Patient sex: M
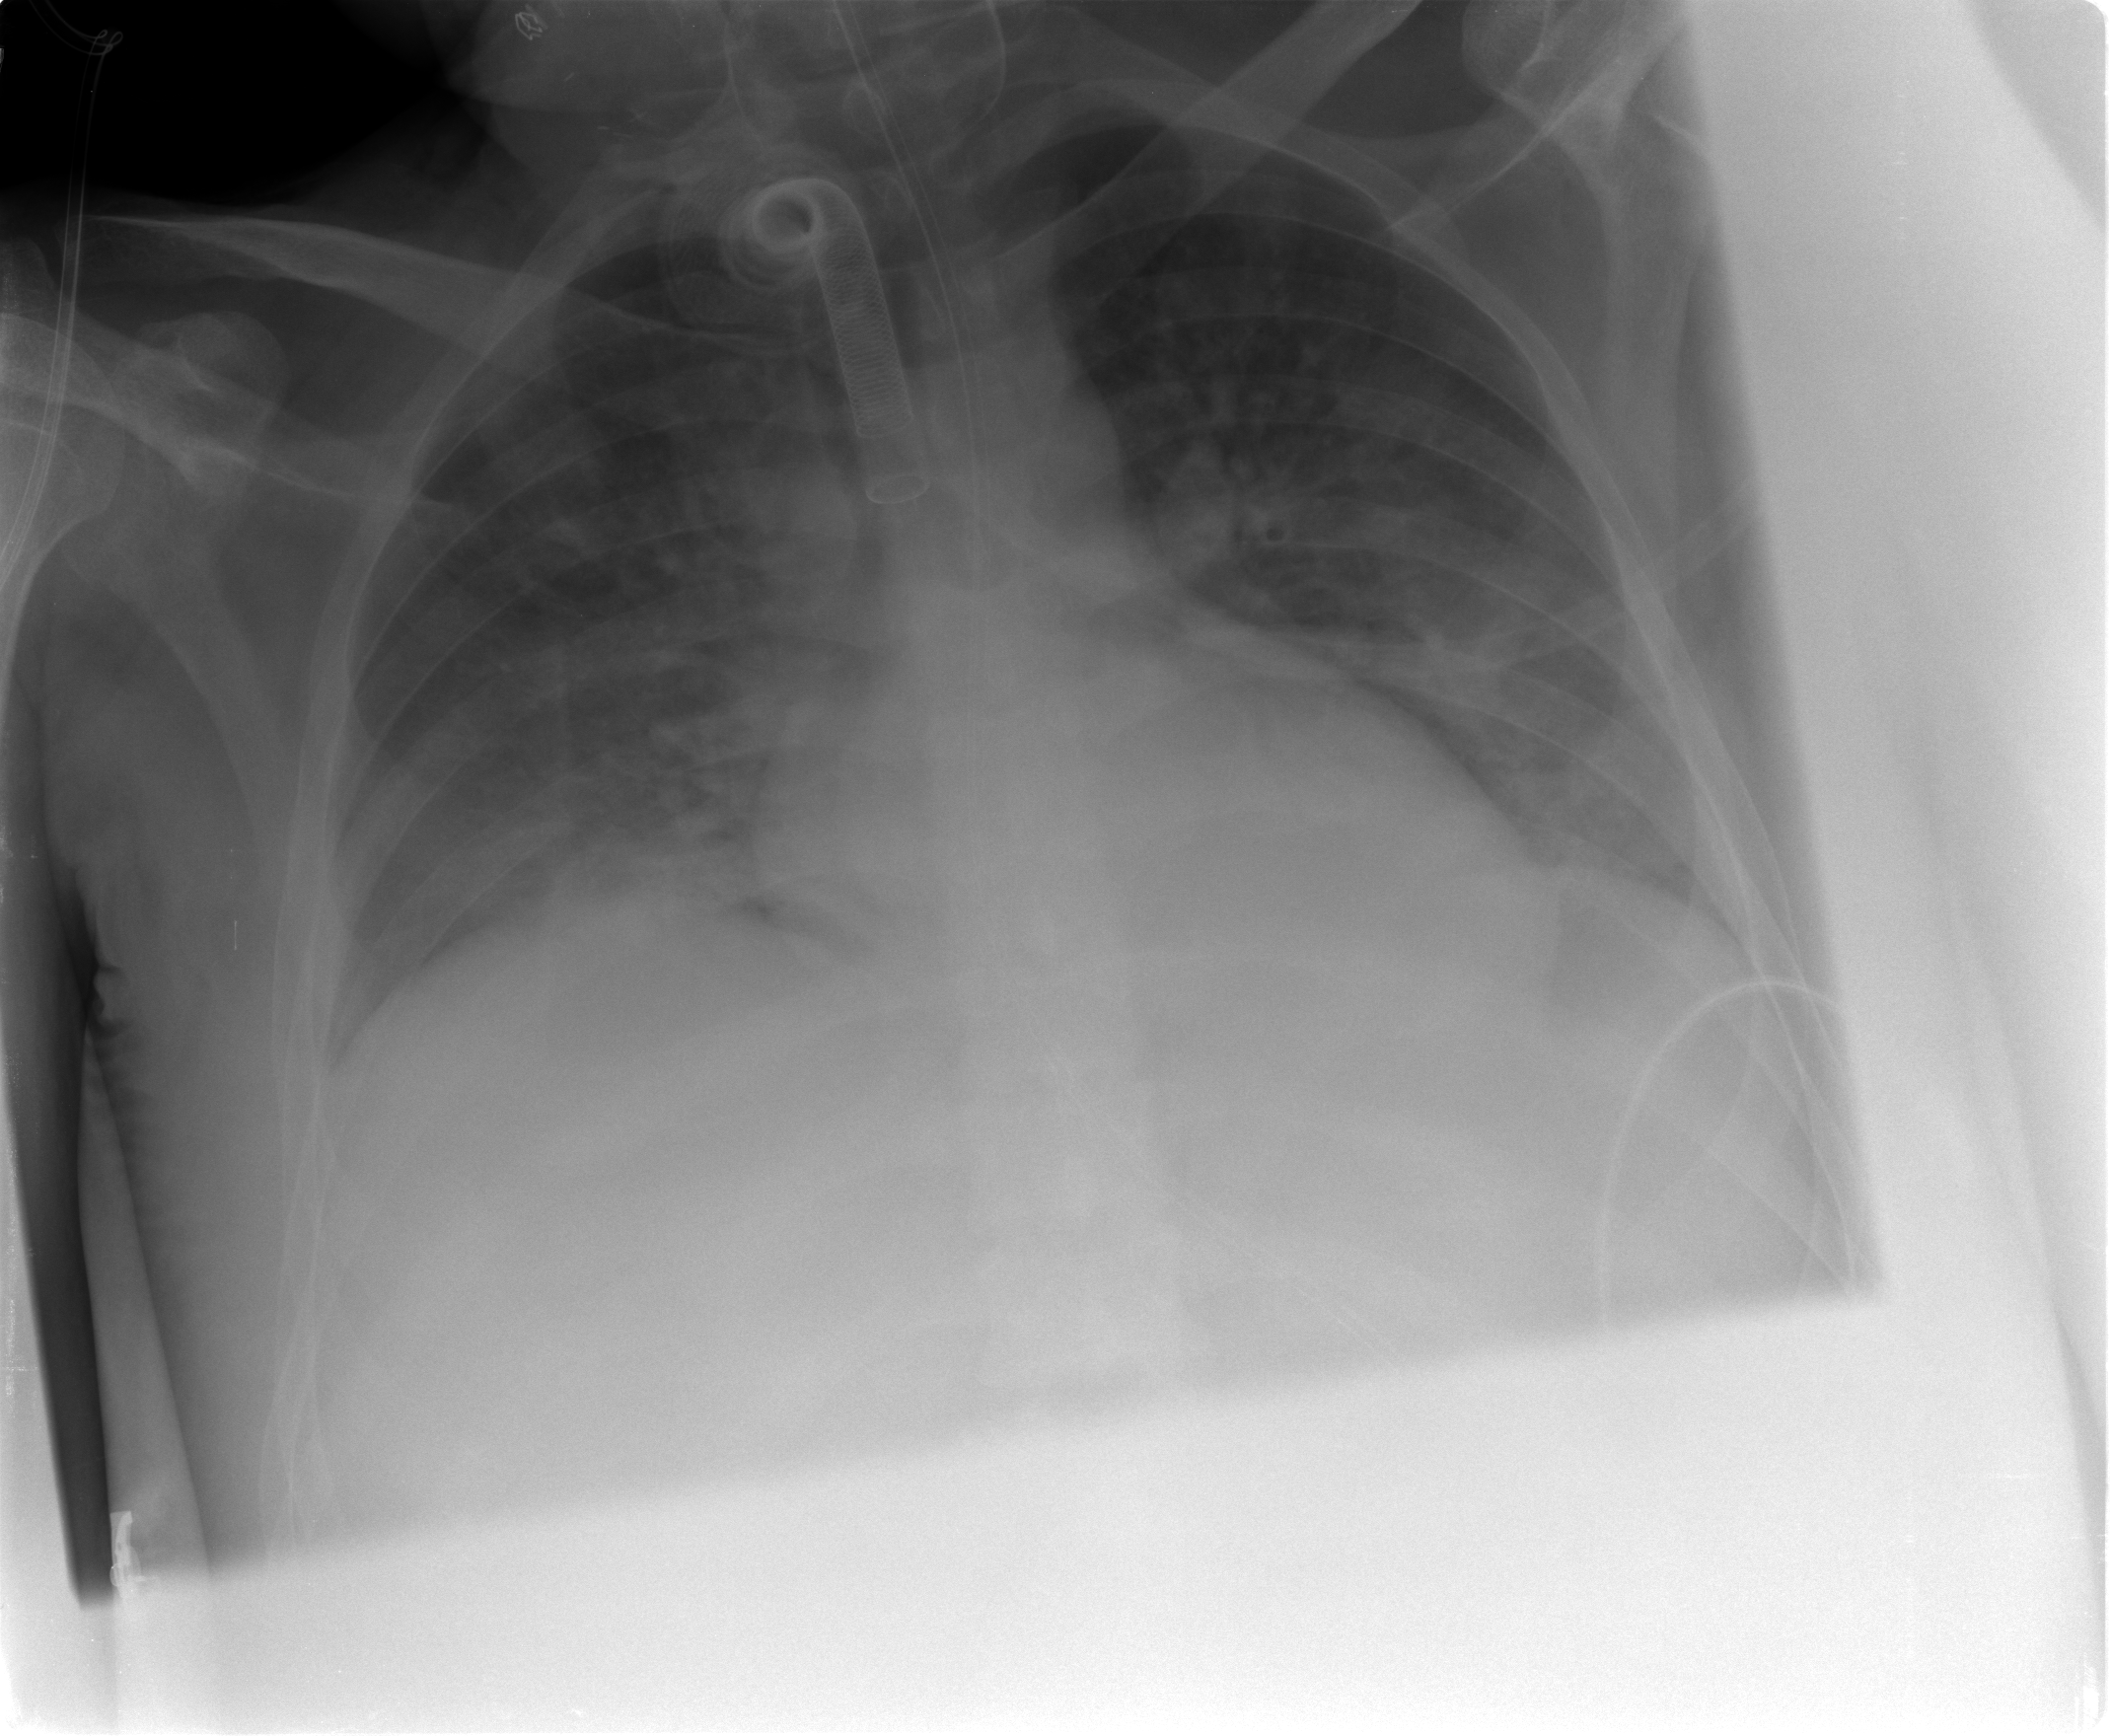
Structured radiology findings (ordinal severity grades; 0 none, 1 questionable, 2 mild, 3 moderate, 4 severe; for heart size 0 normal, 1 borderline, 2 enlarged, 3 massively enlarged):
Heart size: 0
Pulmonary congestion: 2
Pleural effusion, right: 0
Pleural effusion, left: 0
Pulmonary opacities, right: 3
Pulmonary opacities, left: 3
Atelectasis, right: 2
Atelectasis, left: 2